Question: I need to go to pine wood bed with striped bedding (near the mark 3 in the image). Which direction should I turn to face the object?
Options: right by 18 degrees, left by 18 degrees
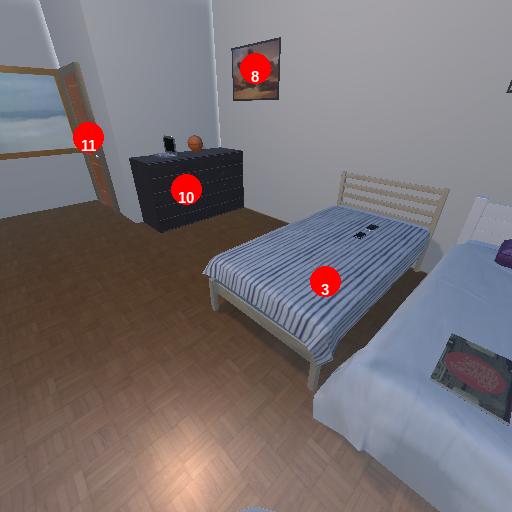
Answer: right by 18 degrees